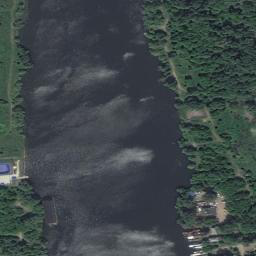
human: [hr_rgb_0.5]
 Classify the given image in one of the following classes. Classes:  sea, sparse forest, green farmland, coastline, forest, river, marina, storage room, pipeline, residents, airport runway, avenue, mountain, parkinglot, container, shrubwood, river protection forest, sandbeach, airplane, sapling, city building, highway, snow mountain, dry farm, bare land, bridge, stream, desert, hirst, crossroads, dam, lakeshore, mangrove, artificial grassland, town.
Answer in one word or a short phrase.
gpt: river